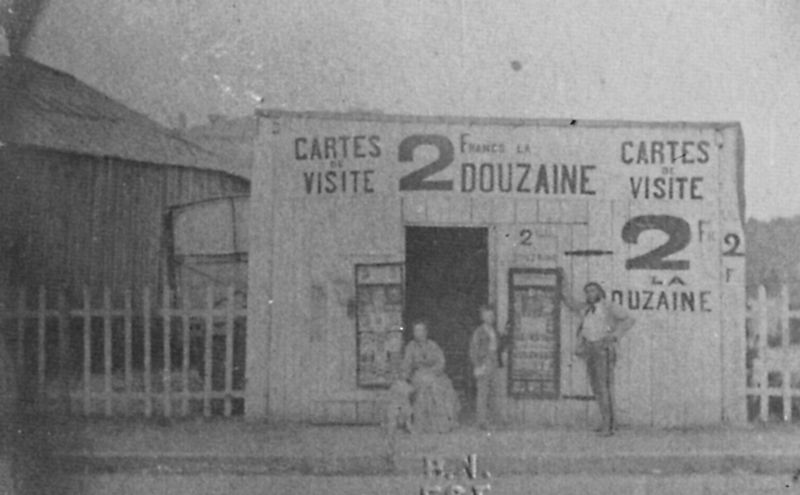
Titel: Äußeres eines Visitenkartenstudios
Künstler: Französischer Photograph
Standort: Paris
Institution: Bibliothèque Nationale.
Schlagwörter: berg, himmel, mann, weiß, menschen, sitzen, frankreich, frau, grau, holz, kleid, männer, paris, schwarz, strasse, tür, haus, hund, tier, zaun, rock, alt, anzug, hose, jacke, arm, falten, silber, stehen, bild, porträt, hügel, gitter, hütte, rauch, land, kostüm, sitzend, stehend, familie, kind, vater, frontal, kinder, schuppen, schrift, geschäft, zwei, stra e, leere, latten, lattenzaun, amerika, laden, werbung, vorstellung, französisch, traktor, wagen, häuschen, krieg, langeweile, tafel, karten, halstuch, atelier, stufe, bretter, junge, warten, fliege, unscharf, foto, fotografie, photographie, hitler, schild, ärmlich, auslage, verkauf, scheune, besitzer, bürgersteig, gehsteig, schwarz weiss, künstler, gehweg, trottoir, uniform, buchstaben, plakat, zirkus, kiosk, kiste, stempel, zoo, vitrine, kasse, sonntag, variete, kleinkind, spielend, photo, flecken, besuch, visite, zahl, anbieten, kino, bettler, unternehmer, gaukler, anlehnen, verkaufen, armut, kindd, lehnend, preis, sohn, fot, zelt, eintritt, eintrittskarten, baracke, plakate, fotostudio, container, randstein, druckerei, tourismus, ansichtskarte, wagon, tafeln, werben, bude, straßr, cirkus, zigaretten, sprache, anzeigetafel, lieferwagen, fotograf, algerien, carte visite, photograph, provinz, visitenkarten, western, baritabzug, barracke, cartes, cartes de visite, circis, deux, douzaine, douzane, dutzend, familienbetrieb, francs, kartenverkauf, kontainer, lässsi, verkaufststand, verlassenheit, vorverkauf, lkw, ausreise, lasen, eintrittskartenhäuschen frankreich 19. jhdt, 2, kz, #schwarz, holzbude, katalogisiert, bretterbder